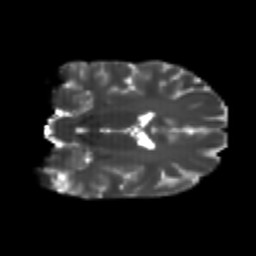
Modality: T2w
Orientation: coronal
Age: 19
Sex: female
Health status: healthy
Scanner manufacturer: philips
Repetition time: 7.389 s
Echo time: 0.08599 s